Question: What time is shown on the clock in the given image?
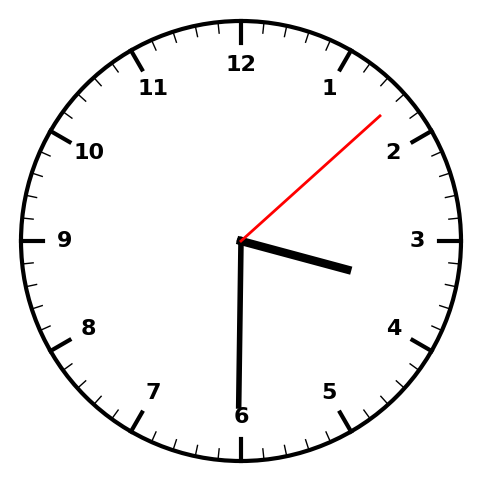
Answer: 03:30:08